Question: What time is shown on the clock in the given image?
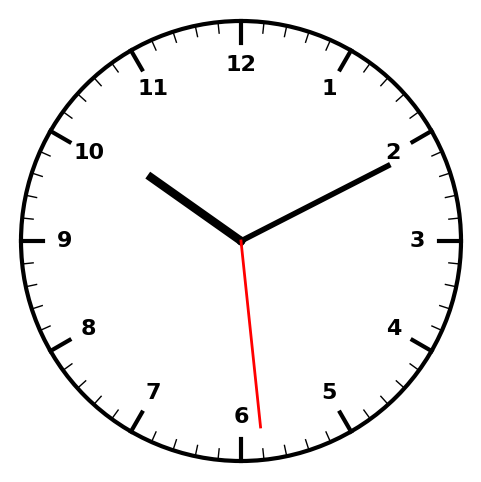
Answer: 10:10:29